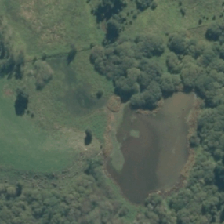
Land cover: lake_pond